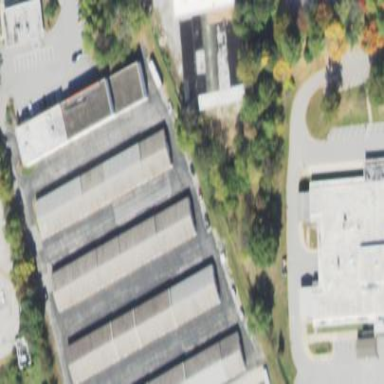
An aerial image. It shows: Warehouse.